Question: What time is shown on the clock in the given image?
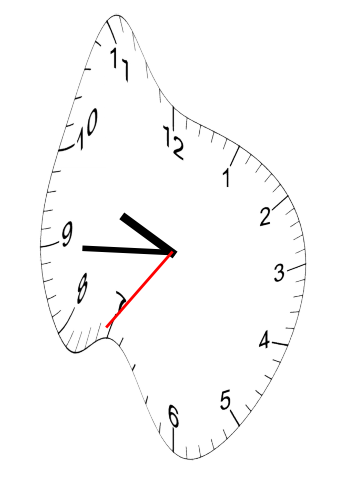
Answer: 09:44:36